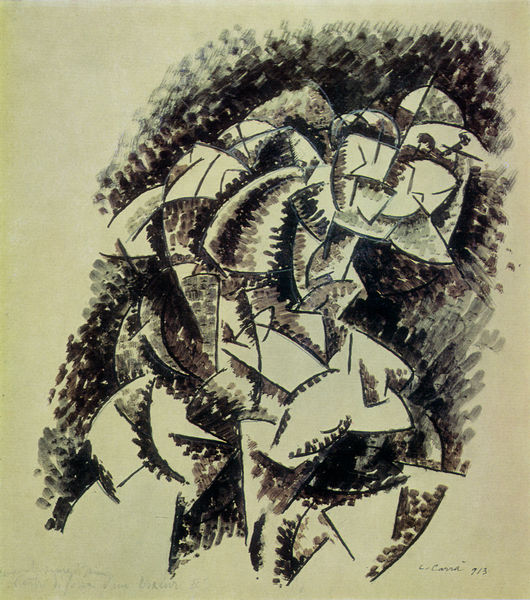
Titel: Compenetrazione di prismi - centri di forza d'un boxeur
Künstler: Carlo Carrà
Standort: Milano
Institution: Civica Raccolta A. Bertarelli
Schlagwörter: körper, mann, schatten, weiß, aquarell, kubismus, kubistisch, menschen, bewegung, braun, grau, nase, schwarz, skizze, zeichnung, beige, gesicht, mensch, signatur, figur, kinn, kontrast, papier, italien, moderne, abstrakt, flächen, modern, formen, grafik, monochrom, linien, duktus, läufer, tiefe, striche, abstraktion, anfang 20. jahrhundert, regen, punkte, futurismus, tusche, form, druck, lithographie, schwarz-weiss, gebilde, radierung, stich, soldat, klassische moderne, entwurf, pinsel, stift, geometrisch, expressiv, picasso, dreiecke, geometrie, kubisch, zeichung, geometrische formen, facetten, italienisch, marc, franz, prismen, braque, shcwarz, abstrakte kunst, forme, dynamismus, emporstrebend, ksignatur